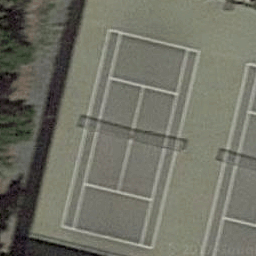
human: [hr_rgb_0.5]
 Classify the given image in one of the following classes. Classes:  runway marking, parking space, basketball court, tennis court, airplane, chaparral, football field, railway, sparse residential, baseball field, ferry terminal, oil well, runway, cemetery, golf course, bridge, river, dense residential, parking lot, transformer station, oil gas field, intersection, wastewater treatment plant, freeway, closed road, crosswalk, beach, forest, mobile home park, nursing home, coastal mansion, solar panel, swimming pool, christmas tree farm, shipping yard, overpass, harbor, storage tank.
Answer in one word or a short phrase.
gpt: tennis court